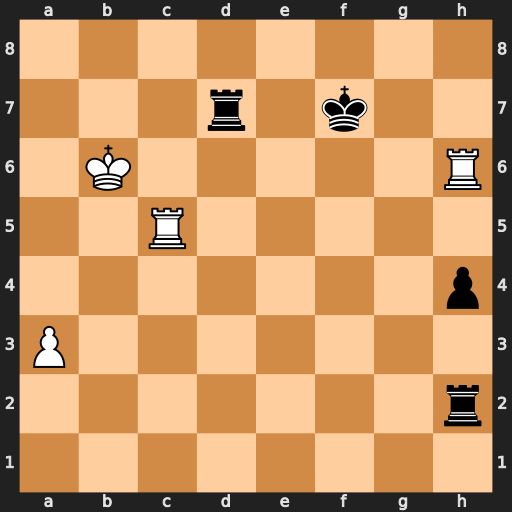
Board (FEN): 8/3r1k2/1K5R/2R5/7p/P7/7r/8
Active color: w
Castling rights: -
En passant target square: -
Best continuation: Rh7+ Ke6 Rc6+ Rd6 Rh6+